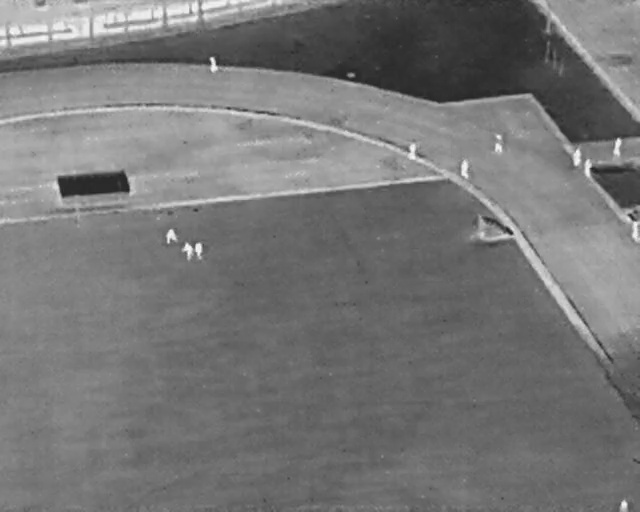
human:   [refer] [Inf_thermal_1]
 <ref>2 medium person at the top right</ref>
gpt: <box>[[95, 27, 98, 29, 2], [76, 27, 79, 29, 2]]</box>

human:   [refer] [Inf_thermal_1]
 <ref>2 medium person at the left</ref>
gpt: <box>[[25, 45, 27, 47, 2], [27, 48, 30, 50, 2]]</box>

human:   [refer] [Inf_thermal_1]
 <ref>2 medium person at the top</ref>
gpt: <box>[[31, 11, 34, 13, 2], [63, 28, 65, 30, 2]]</box>